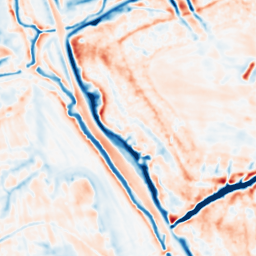
Category: multiscale
Decomposition family: dog
Decomposition parameters: sigma_low: 1
sigma_high: 5
Upsampling method: sinc_blackman
Upsampling parameters: scale: 2
kernel_size: 8
Upsampling scale: 2